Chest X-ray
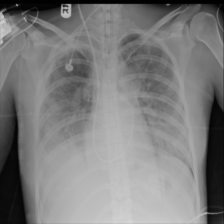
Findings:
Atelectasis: negative
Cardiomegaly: negative
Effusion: negative
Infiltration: negative
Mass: negative
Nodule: negative
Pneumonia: negative
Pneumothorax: negative
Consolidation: negative
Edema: negative
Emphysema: negative
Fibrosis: negative
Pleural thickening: negative
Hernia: negative